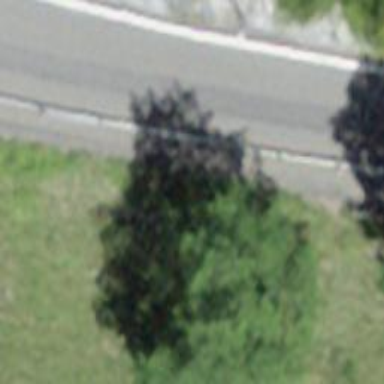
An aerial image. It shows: Asphalt sidewalk along the footway.